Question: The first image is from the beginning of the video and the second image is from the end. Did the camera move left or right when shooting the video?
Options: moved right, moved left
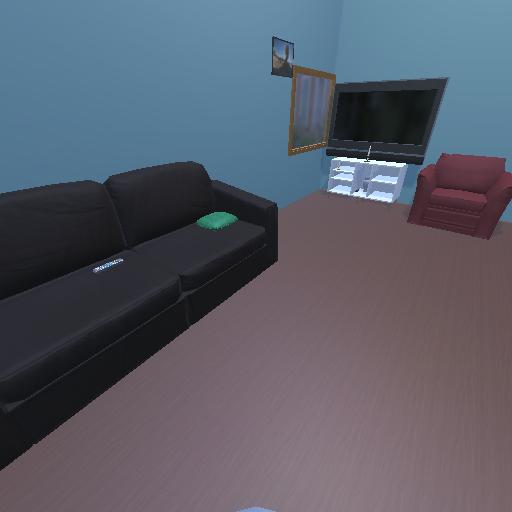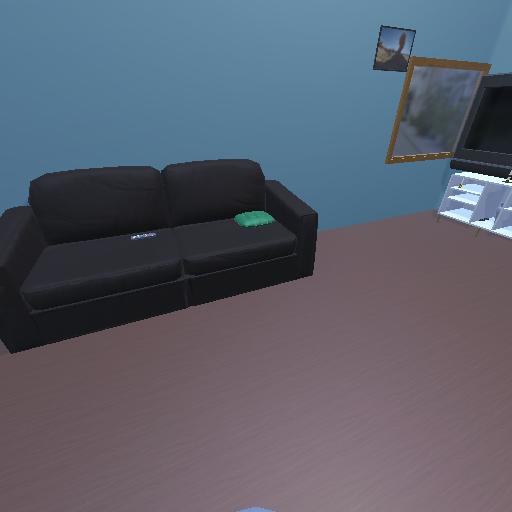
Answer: moved right